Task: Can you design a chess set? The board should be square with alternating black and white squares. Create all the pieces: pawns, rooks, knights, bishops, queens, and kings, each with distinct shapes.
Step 2668:
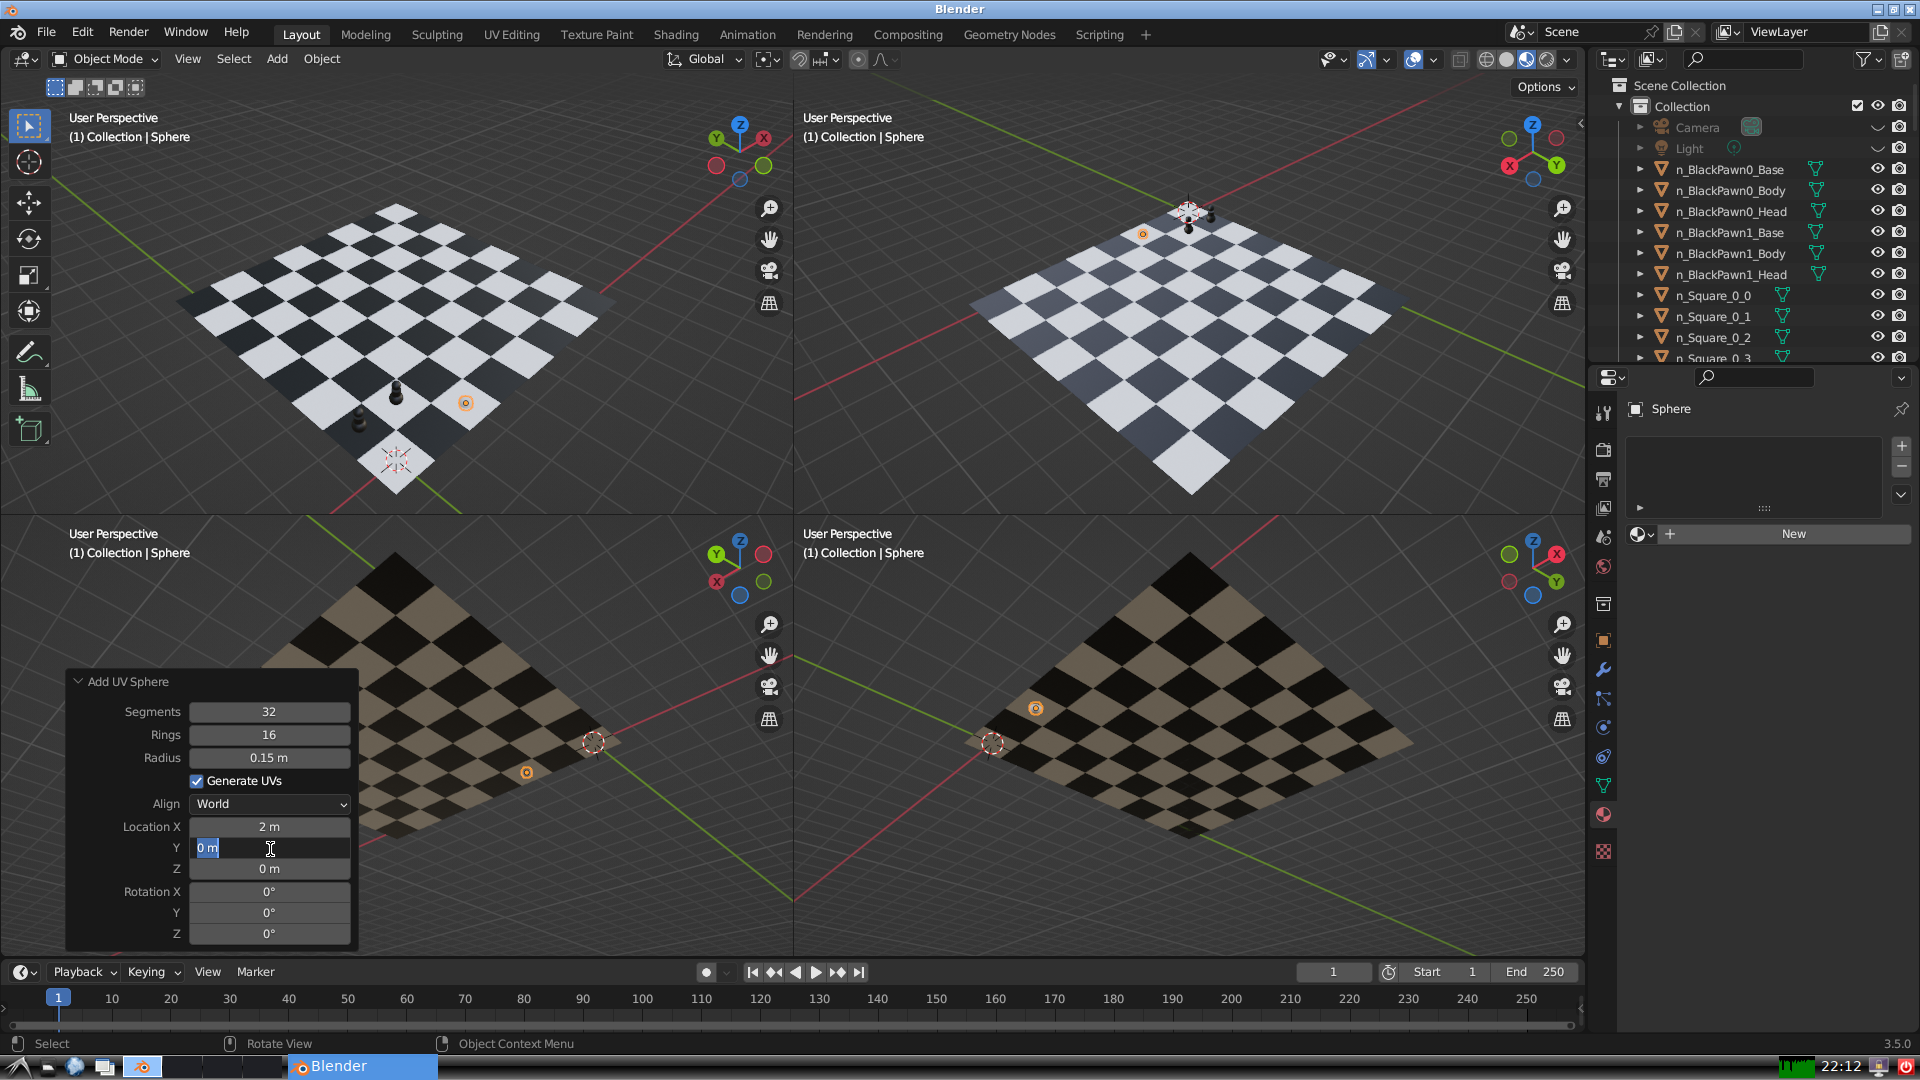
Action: input_text: 1.0